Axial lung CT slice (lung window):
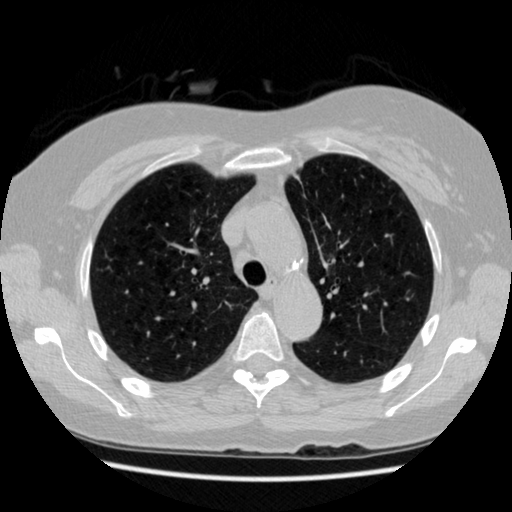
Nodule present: no